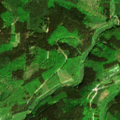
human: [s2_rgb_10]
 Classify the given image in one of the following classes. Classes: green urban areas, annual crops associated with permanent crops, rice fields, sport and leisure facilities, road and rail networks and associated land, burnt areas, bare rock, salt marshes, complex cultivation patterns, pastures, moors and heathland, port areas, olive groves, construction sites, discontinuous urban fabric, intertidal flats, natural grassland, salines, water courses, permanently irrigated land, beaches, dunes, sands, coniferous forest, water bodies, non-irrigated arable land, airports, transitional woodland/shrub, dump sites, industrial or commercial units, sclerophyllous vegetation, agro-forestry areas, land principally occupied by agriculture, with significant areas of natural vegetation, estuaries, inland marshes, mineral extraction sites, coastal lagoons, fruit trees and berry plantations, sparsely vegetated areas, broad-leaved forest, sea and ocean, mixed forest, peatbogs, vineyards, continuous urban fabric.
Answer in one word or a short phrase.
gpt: land principally occupied by agriculture, with significant areas of natural vegetation, mixed forest